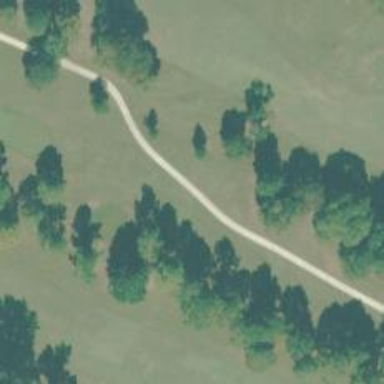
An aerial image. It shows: Pathway for golfing.